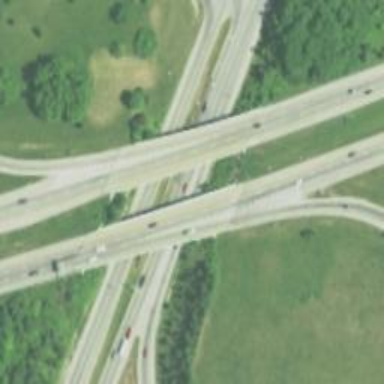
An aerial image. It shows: Motorway junction.